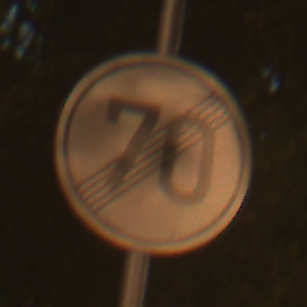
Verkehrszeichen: EndeGeschwindigkeit70
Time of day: Night
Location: Outdoor (Urban)
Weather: Clear
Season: NotSpecified
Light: Artificial